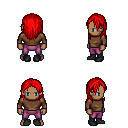
a pixel art fantasy rpg character, male body template, human, dark skin, brown long-sleeve shirt, magenta pants, red long hairstyle, black shoes, four views (front, back, left, right), 2x2 character sprite sheet, small pixel art, hard edges, no anti-aliasing